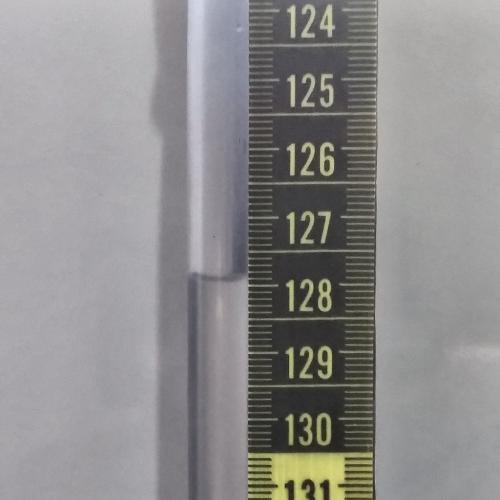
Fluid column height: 127.9 cm